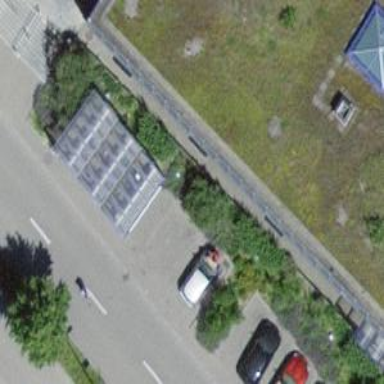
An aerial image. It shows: Street-side parking area.